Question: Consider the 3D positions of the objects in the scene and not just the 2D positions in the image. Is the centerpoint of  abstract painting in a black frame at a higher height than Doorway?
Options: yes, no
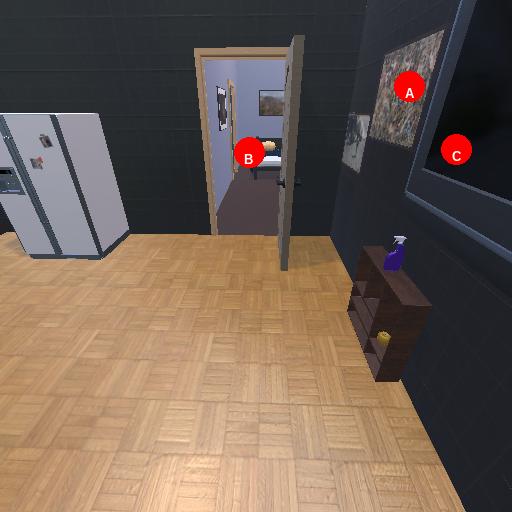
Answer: yes